Question: I know it's weird asking this question. But what I am facing is not less weird.
I have some long strings (About 1000 chars or more -- Update: Sorry, not 1000, but around 39000, my bad) . They contain spaces which I want to trim.
Acting on common sense, I used 'Worksheetfunction.Trim' to do the job. It worked with some short string (around 500 chars). However, as the string got larger (over 39000 chars), it kept returning the error ''1004' - unable to get trim property of the worksheetfunction class'
In doubt, I performed some tests with long string in a worksheet. I entered a dummy string like "aaaaaabbbbbbcccc..." in a cell and '=TRIM(string)' it in another cell. It works.
How does it work in worksheet but not in VBA. I am kinda confused.
To do the work, I made my own TRIM function as a workaround. But I still want to know what was happening with 'worksheetfunction.Trim'. What is the limit of 'Worksheetfunction.Trim' ?
Any help is appreciated. :)
Here is my code:
I use the following functions:
'get_address(wks as worksheet) as string' : to get address of all ranges containing data in form of constant and formula.
'EXNUM(TextIn as string, optional separator as string = " ") as string' : to remove all non-numeric character from a string
First I will get the range address with 'get_address' then 'EXNUM' the address.
Then I will run 'worksheetfunction.trim' on EXNUM's result
'''
Function get_address(wks As Worksheet) As String
'***Find the range***
Dim rs1 As range, rs2 As range
On Error Resume Next
Set rs1 = wks.Cells.SpecialCells(xlCellTypeConstants)
If Err.Number <> 0 Then
Set rs1 = Nothing
End If
Set rs2 = wks.Cells.SpecialCells(xlCellTypeFormulas)
If Err.Number <> 0 Then
Set rs2 = Nothing
End If
'***Extract range address***
Dim ad1 As String, ad2 As String
Dim result As String
ad1 = area_address(rs1)
ad2 = area_address(rs2)
result = ad1 & "," & ad2
If Right(result, 1) = "," Then
result = Left(result, Len(result) - 1)
End If
get_address = result
End Function
Function EXNUM(TextIn As String, _
Optional separator As String = " ") As String
Dim x As Double
Dim result As String
For x = 1 To Len(TextIn)
If Not IsNumeric(Mid(TextIn, x, 1)) Then
result = result + separator
Else
result = result + Mid(TextIn, x, 1)
End If
Next x
If Len(result) >= 1 And Right(result, 1) = separator Then
result = Left(result, Len(result) - 1)
End If
EXNUM = result
End Function
'**********Supporting function only************
Public Function area_address(r As range) As String
Dim x As Double
Dim result As String
For x = 1 To r.Areas.count
result = result + r.Areas.Item(x).address(rowabsolute:=False, columnabsolute:=False) + ","
Next x
If Right(result, 1) = "," Then
result = Left(result, Len(result) - 1)
End If
'Debug.Print r.Areas.count
area_address = result
End Function
'''
Here is the screen shot of the error and len of the string

UPDATE:
@brettdj: here is what I am working on. It is a fairly simple idea. I want to create a function called DetectSizeX.
I input a worksheet or a range, the DetectSizeX will return address of a smaller range contain all the data in the larger range/worksheet.
For instance: 'DetectSizeX(Activesheet)' ==> return '"A3:T3568"'
My function works like this:
: detect the fragmented range contain all the data by using:
'''
Cells.SpecialCells(xlCellTypeConstants)
Cells.SpecialCells(xlCellTypeConstants)
'''
: get address of all the fragmented range in the big range gotten from above. join all the address into one string. Call it 'r_address'.
'r_address' looks like "A1, B33:C88, T6:Z90, K7:Z100..."
: get the top-left and bot-right cells' address
The largest number in 'r_address' string represents the last row.
The smallest number in 'r_address' string represents the first row.
Also
The "largest" col name (like A, B, AA, AZ) in 'r_address' represent the last column
The "smallest" col name in 'r_address' represent the first column.
'Concatenate(smallest col name, smallest number)'
and
'Concatenate(largest col name, largest number)'
give me the address of two cells which I can use to determine the range as the result of DetectSizeX
Here is my full code for anyone who is interested in, it is pretty long:
Any suggestion and improvement is welcomed and appreciated :)
'''
'====================================
'**********Detectsize V6*************
'====================================
Public Function DetectSizeX_v6(WorkSheetIn As Worksheet, Optional r_ad As String = vbNullString) As String
'**Note: if DetectSizeX_v5 return a string "0", it means an error, should skip that worksheet
Dim address As String
Dim top_left As String
Dim bot_right As String
Dim max_row As Double
Dim min_num As Double
Dim max_col As String
Dim min_col As String
If r_ad = vbNullString Then
address = get_address(WorkSheetIn)
Else
address = get_address_range(WorkSheetIn, r_ad)
End If
If Len(address) > 0 Then
max_row = get_row(address, True)
min_num = get_row(address, False)
max_col = get_col_name(address, True)
min_col = get_col_name(address, False)
top_left = min_col & min_num
bot_right = max_col & max_row
DetectSizeX_v6 = top_left & ":" & bot_right
Else
DetectSizeX_v6 = "0"
End If
End Function
'*************GET_ADDRESS HERE*********************
Public Function get_address(wks As Worksheet) As String
'***Find the range***
Dim rs1 As range, rs2 As range
On Error Resume Next
Set rs1 = wks.Cells.SpecialCells(xlCellTypeConstants)
If Err.Number <> 0 Then
Set rs1 = Nothing
End If
Set rs2 = wks.Cells.SpecialCells(xlCellTypeFormulas)
If Err.Number <> 0 Then
Set rs2 = Nothing
End If
'***Extract range address***
Dim ad1 As String, ad2 As String
Dim result As String
ad1 = area_address(rs1)
ad2 = area_address(rs2)
result = ad1 & "," & ad2
If Right(result, 1) = "," Then
result = Left(result, Len(result) - 1)
End If
get_address = result
End Function
Public Function area_address(r As range) As String
Dim x As Double
Dim result As String
For x = 1 To r.Areas.count
result = result + r.Areas.Item(x).address(rowabsolute:=False, columnabsolute:=False) + ","
Next x
If Right(result, 1) = "," Then
result = Left(result, Len(result) - 1)
End If
area_address = result
End Function
Public Function get_address_range(wks As Worksheet, r_ad As String) As String
'***Find the range***
Dim rs1 As range, rs2 As range
On Error Resume Next
Set rs1 = wks.range(r_ad).SpecialCells(xlCellTypeConstants)
If Err.Number <> 0 Then
Set rs1 = Nothing
End If
Set rs2 = wks.range(r_ad).SpecialCells(xlCellTypeFormulas)
If Err.Number <> 0 Then
Set rs2 = Nothing
End If
'***Extract range address***
Dim ad1 As String, ad2 As String
Dim result As String
ad1 = rs1.address(rowabsolute:=False, columnabsolute:=False)
ad2 = rs2.address(rowabsolute:=False, columnabsolute:=False)
result = ad1 + "," + ad2
If Right(result, 1) = "," Then
result = Left(result, Len(result) - 1)
End If
get_address_range = result
End Function
'******SUPPORTING FUNCTION*******
'*********For DetectSizeX_v6*****
Public Function get_col_name(ByVal address As String, max_min As Boolean)
'****Extract column name from address + cleaning address****
'address = "D2: D7 , G8, B2: B9 , F7: F9 , C2: C10 , E2: E13 , B13: D13"
'Note: if get_col_name return string "0", it means an error
address = EXTEXT(address)
address = Replace(address, ",", " ")
address = Replace(address, ":", " ")
address = EXNONBLANK(address)
'***Split address into individual string***
Dim arr() As String
arr = Split(address, " ")
'***Convert column names into index***
Dim x As Double
Dim arr_size As Double
Dim arr_num() As Double
arr_size = UBound(arr)
ReDim arr_num(0 To arr_size)
For x = 0 To arr_size
arr_num(x) = col_num(arr(x))
Next x
'***Extract the max and the min col name/char***
Dim temp_num As Double
Dim max_char As String
Dim min_char As String
'***Max:
temp_num = Application.WorksheetFunction.Max(arr_num)
For x = 0 To arr_size
If arr_num(x) = temp_num Then
Exit For
End If
Next x
max_char = arr(x)
'***Min:
temp_num = Application.WorksheetFunction.Min(arr_num)
For x = 0 To arr_size
If arr_num(x) = temp_num Then
Exit For
End If
Next x
min_char = arr(x)
'***Return value***
If max_min Then
get_col_name = max_char
Else
get_col_name = min_char
End If
End Function
Public Function get_row(ByRef address As String, max_min As Boolean)
Dim x As Double
Dim max_ad As String, min_ad As String
Dim max_row As Double, min_row As Double
For x = Len(address) To 1 Step -1
If Mid(address, x, 1) = "," Then
max_ad = Right(address, Len(address) - x)
Exit For
End If
Next x
For x = 1 To Len(address)
If Mid(address, x, 1) = "," Then
min_ad = Left(address, x - 1)
Exit For
End If
Next x
max_ad = EXNONBLANK(EXNUM(max_ad))
min_ad = EXNONBLANK(EXNUM(min_ad))
'***get_max_min
Dim arr() As String
Dim arr_val() As Double
Dim arr_size As Double
arr = Split(max_ad + " " + min_ad, " ")
arr_size = UBound(arr, 1)
ReDim arr_val(0 To arr_size)
For x = 0 To UBound(arr, 1)
arr_val(x) = Val(arr(x))
Next x
max_row = Application.WorksheetFunction.Max(arr_val)
min_row = Application.WorksheetFunction.Min(arr_val)
If max_min Then
get_row = max_row
Else
get_row = min_row
End If
End Function
Public Function EXTEXT(TextIn As String, _
Optional separator As String = " ") As String
Dim x As Double 'for long text
Dim result As String
For x = 1 To Len(TextIn)
If IsNumeric(Mid(TextIn, x, 1)) Then
result = result + separator
Else
result = result + Mid(TextIn, x, 1) + separator
End If
Next x
If Len(result) >= 1 And Right(result, 1) = separator Then
result = Left(result, Len(result) - 1)
End If
EXTEXT = result
End Function
Public Function EXNUM(TextIn As String, _
Optional separator As String = " ") As String
Dim x As Double
Dim result As String
For x = 1 To Len(TextIn)
If Not IsNumeric(Mid(TextIn, x, 1)) Then
result = result + separator
Else
result = result + Mid(TextIn, x, 1)
End If
Next x
If Len(result) >= 1 And Right(result, 1) = separator Then
result = Left(result, Len(result) - 1)
End If
EXNUM = result
End Function
'***Convert col_name to col_number
Public Function col_num(col_name As String)
col_num = range(col_name & 1).Column
End Function
'***End Convert col_name to col_number
Function EXNONBLANK(str As String) As String
Do While InStr(str, " ") > 0
str = Replace$(str, " ", " ")
Loop
EXNONBLANK = trim$(str)
End Function
'====================================
'**********End Detectsize V6*********
'====================================
'''
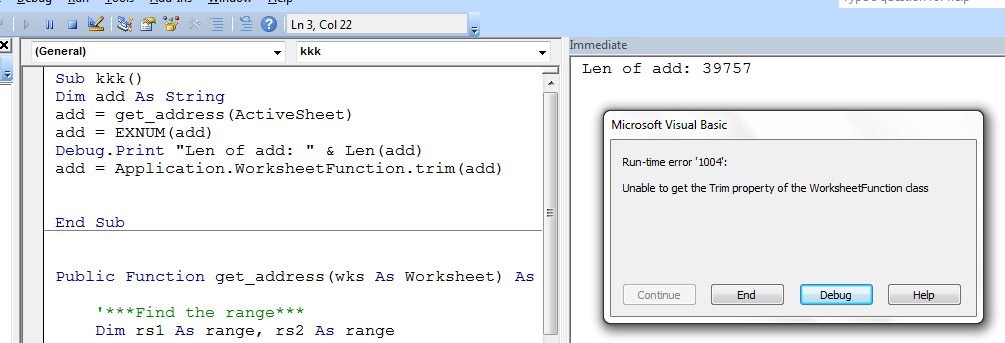
Answer: 'WorksheetFunction''s are limited by the same constraints as a worksheet. For Strings in Cells that's 32767 characters (as commented by user3964075).
Your best option is to roll your own Trim function, something like this
'''
Function MyTrim(s As String) As String
Do While InStr(s, " ") > 0
s = Replace$(s, " ", " ")
Loop
MyTrim = Trim$(s)
End Function
'''
Performance wise this is actually slightly faster (10%) than 'WorksheetFunction.Trim' (tested on strings of 30,000 char)